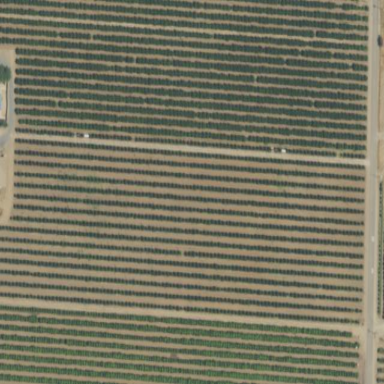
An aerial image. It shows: Orchard filled with plum trees.